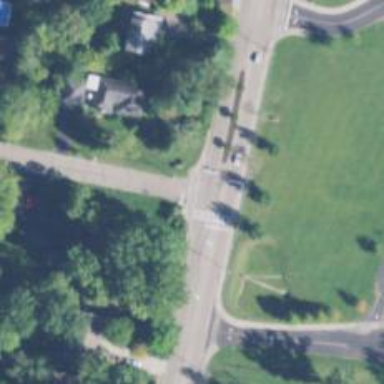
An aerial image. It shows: Footway with marked crossing.